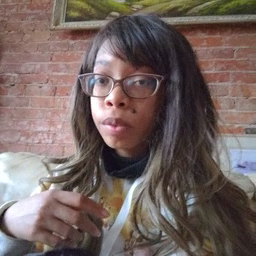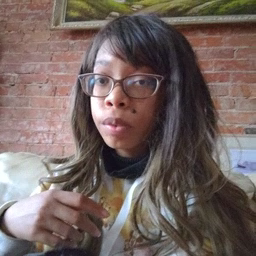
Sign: gum